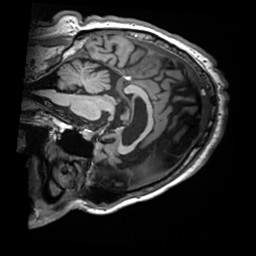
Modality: T1w
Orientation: sagittal
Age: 71
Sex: male
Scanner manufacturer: siemens
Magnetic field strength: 3 T
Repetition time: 2.2 s
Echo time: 0.00245 s